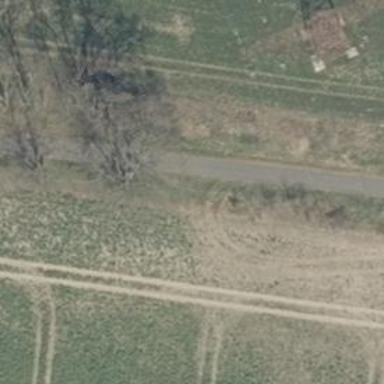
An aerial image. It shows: Ground path.